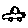
Label: car